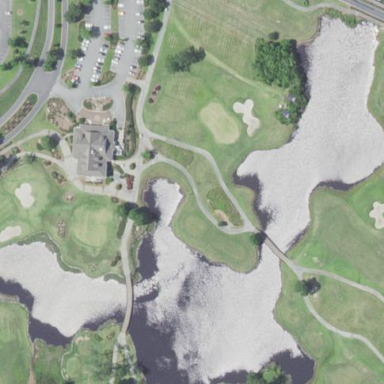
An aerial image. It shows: Designated golf cart path along service road.